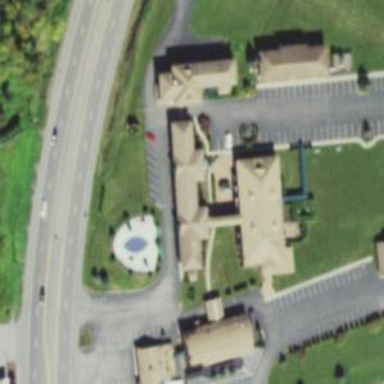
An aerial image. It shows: Hotel building.